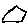
Label: hexagon